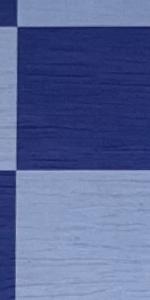
Label: Empty